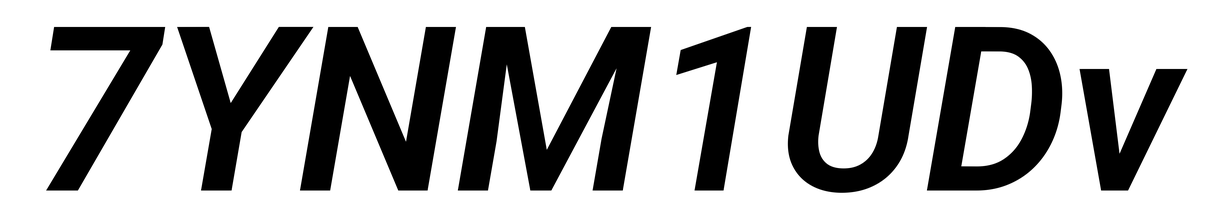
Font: Roboto-Italic_SemiBold_Italic